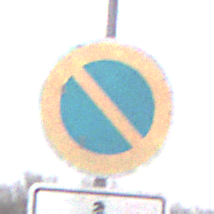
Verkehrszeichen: EingeschraenktesHalteverbot
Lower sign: HinweisDurchSinnbild18
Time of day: Midday
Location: Outdoor (RoadRail)
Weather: Overcast
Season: NotSpecified
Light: Natural